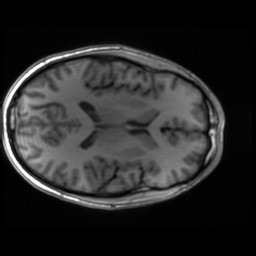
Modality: T1w
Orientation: axial
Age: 46
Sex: male
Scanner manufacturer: ge
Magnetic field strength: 3 T
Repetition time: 0.005224 s
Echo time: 0.00164 s